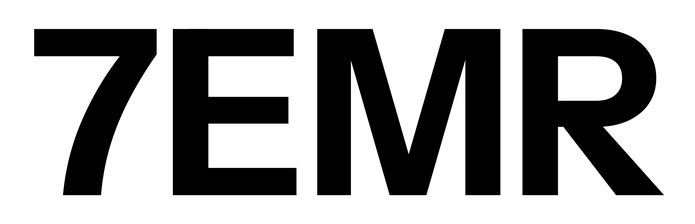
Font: InstrumentSans_Bold